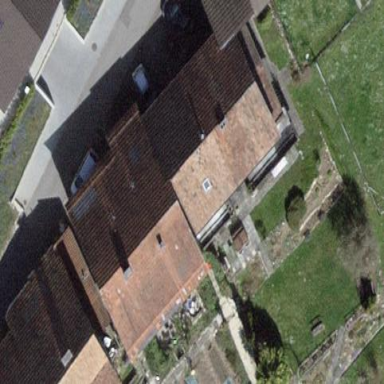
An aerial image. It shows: House with tiled roof.